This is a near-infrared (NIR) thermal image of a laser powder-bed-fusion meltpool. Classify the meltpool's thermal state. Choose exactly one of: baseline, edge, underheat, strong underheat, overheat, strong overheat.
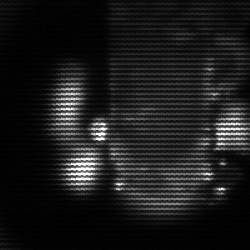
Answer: strong underheat